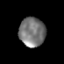
Tissue: prostate
Cell type: T cells
Senescence score: 0.2596
Nuclear area (px): 750
Mean DAPI intensity: 118.303